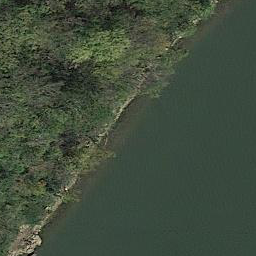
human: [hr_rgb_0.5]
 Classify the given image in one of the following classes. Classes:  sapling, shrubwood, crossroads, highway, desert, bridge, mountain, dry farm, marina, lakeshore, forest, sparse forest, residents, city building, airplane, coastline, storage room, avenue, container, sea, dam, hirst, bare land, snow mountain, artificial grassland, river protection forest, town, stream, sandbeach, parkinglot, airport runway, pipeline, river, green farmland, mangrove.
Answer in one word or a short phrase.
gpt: river protection forest